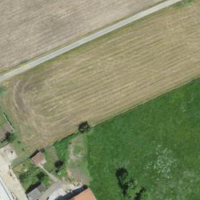
EUNIS habitat code: 55
Species observed at this site:
Fagopyrum esculentum